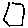
Label: hexagon